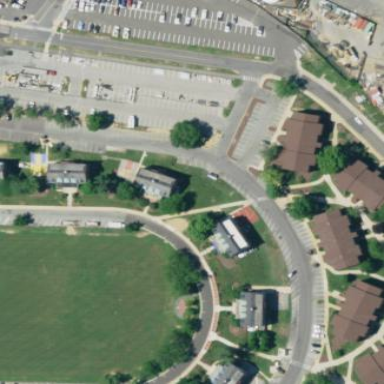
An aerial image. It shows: Street side parking area.